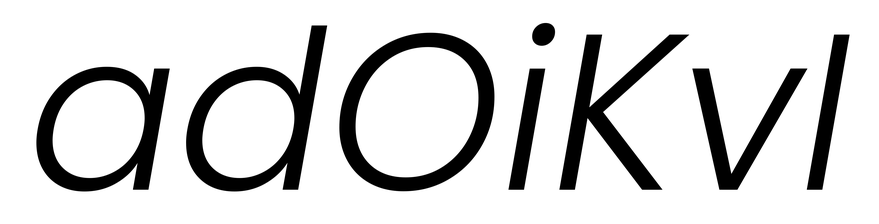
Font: Poppins-LightItalic